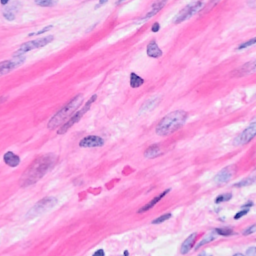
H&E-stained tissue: Breast